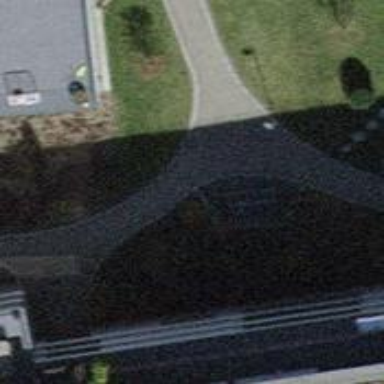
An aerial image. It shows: Bicycle parking area with wall loops.